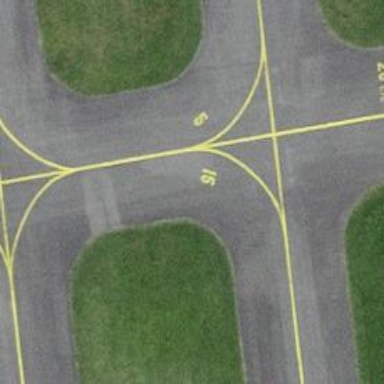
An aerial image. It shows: Image of taxiway at airport.